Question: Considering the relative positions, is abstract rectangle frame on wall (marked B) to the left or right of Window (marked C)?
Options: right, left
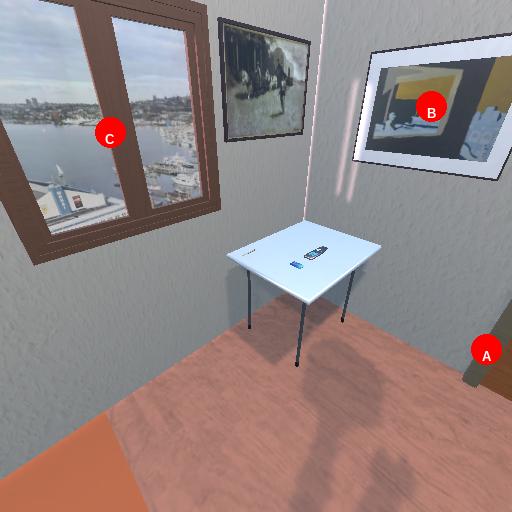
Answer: right